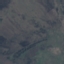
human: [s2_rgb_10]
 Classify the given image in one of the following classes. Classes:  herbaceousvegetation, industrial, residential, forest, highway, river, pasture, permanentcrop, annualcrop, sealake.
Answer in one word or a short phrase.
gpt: HerbaceousVegetation